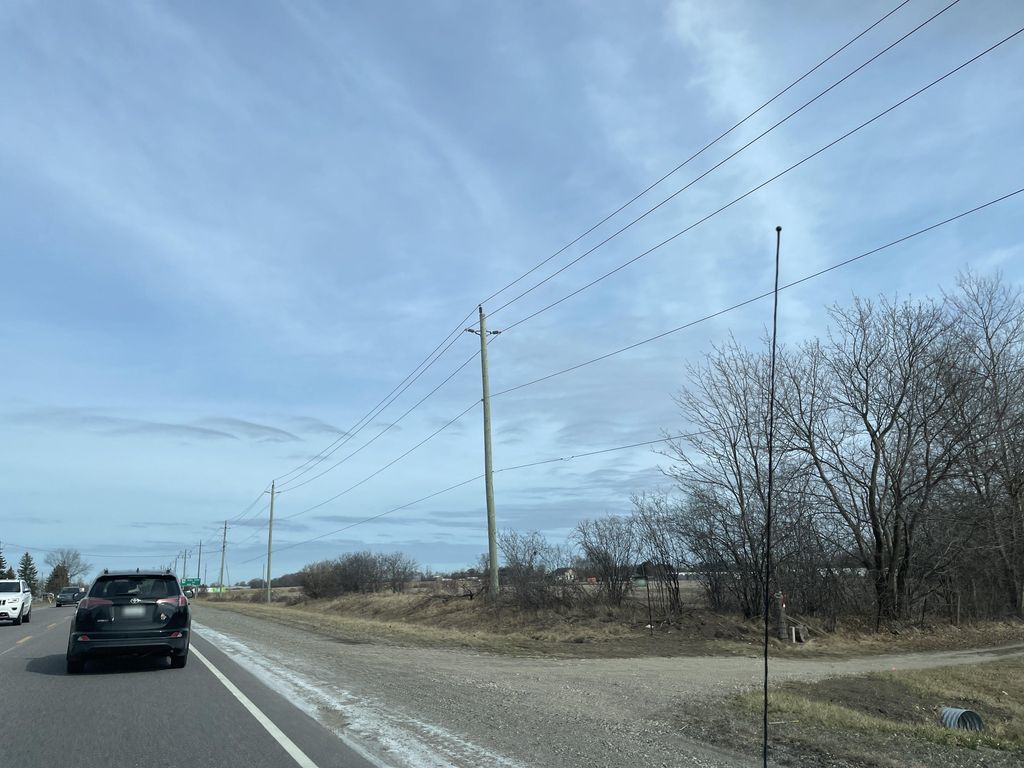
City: kitchener-waterloo